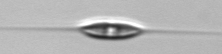
Label: Cylindrotheca